Question: Is it possible to present my modal view controller with the keyboard already visible? Currently, the modal's text view becomes the first responder as soon as it's view is loaded, which causes the keyboard to animate coming up from the bottom.

I'd like the keyboard to already be on the modal and be a part of it's transition. Any suggestions?
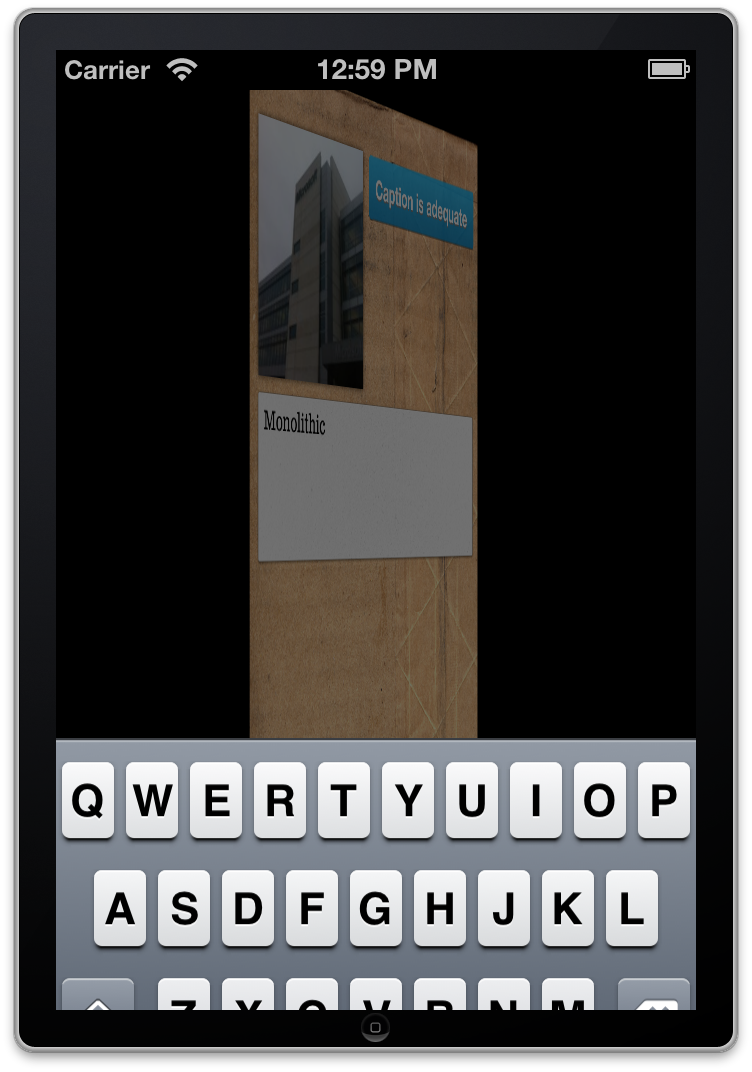
Answer: The keyboard is a separate 'UIWindow' object. It is not in the same view hierarchy as your view controller's view. To make this happen, you would have to dig around in the 'UIApplication''s 'windows' property for the keyboard window and replace its default animation with a custom animation.